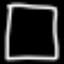
Label: square